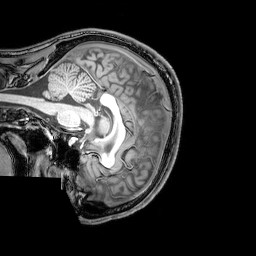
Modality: T1w
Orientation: sagittal
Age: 25
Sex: male
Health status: healthy
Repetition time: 0.081 s
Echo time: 0.037 s